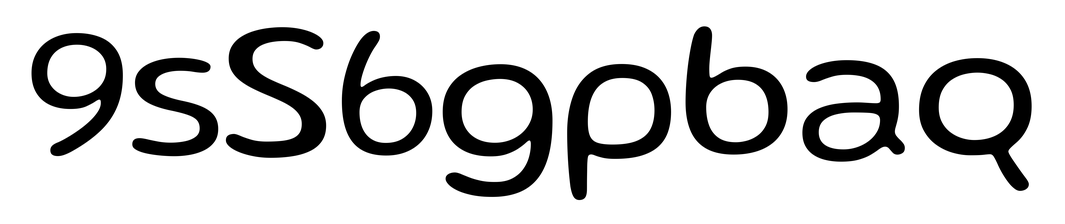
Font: Gluten_Light